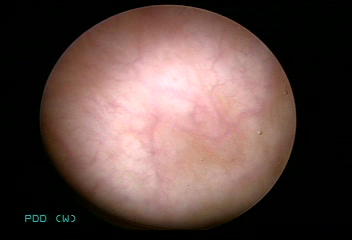
Modality: WLC
Class: Normal mucosa
Bladder cancer association: No